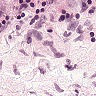
Metastatic tissue present: no